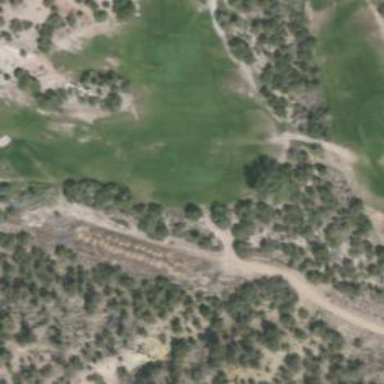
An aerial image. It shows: View of golf hole.